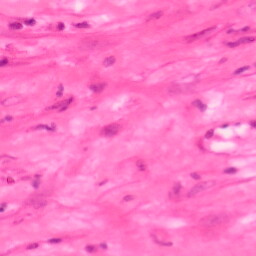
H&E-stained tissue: Colon